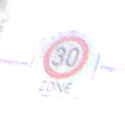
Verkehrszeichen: BeginnZone30
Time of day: MorningAfternoon
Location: Outdoor (Nature)
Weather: PartlyCloudy
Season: NotSpecified
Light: Natural